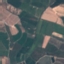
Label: PermanentCrop